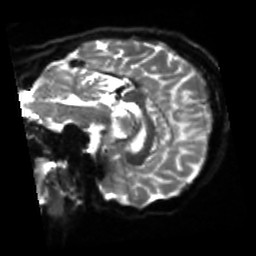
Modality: sbref
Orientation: sagittal
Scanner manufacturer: siemens
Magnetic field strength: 3 T
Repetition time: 4 s
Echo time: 0.0594 s